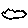
Label: cloud